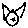
Label: cat